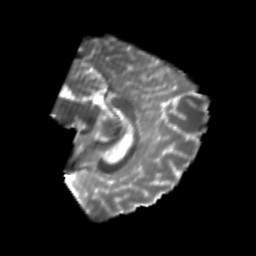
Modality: T2w
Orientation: sagittal
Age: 20
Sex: male
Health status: healthy
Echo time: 0.074 s